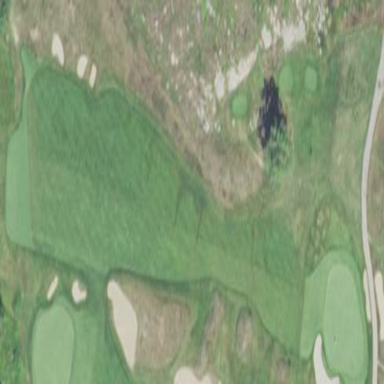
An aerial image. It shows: Rough grassy area used for golf.